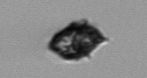
Label: Kryptoperidinium_triquetrum